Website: crate-barrel
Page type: billing-address
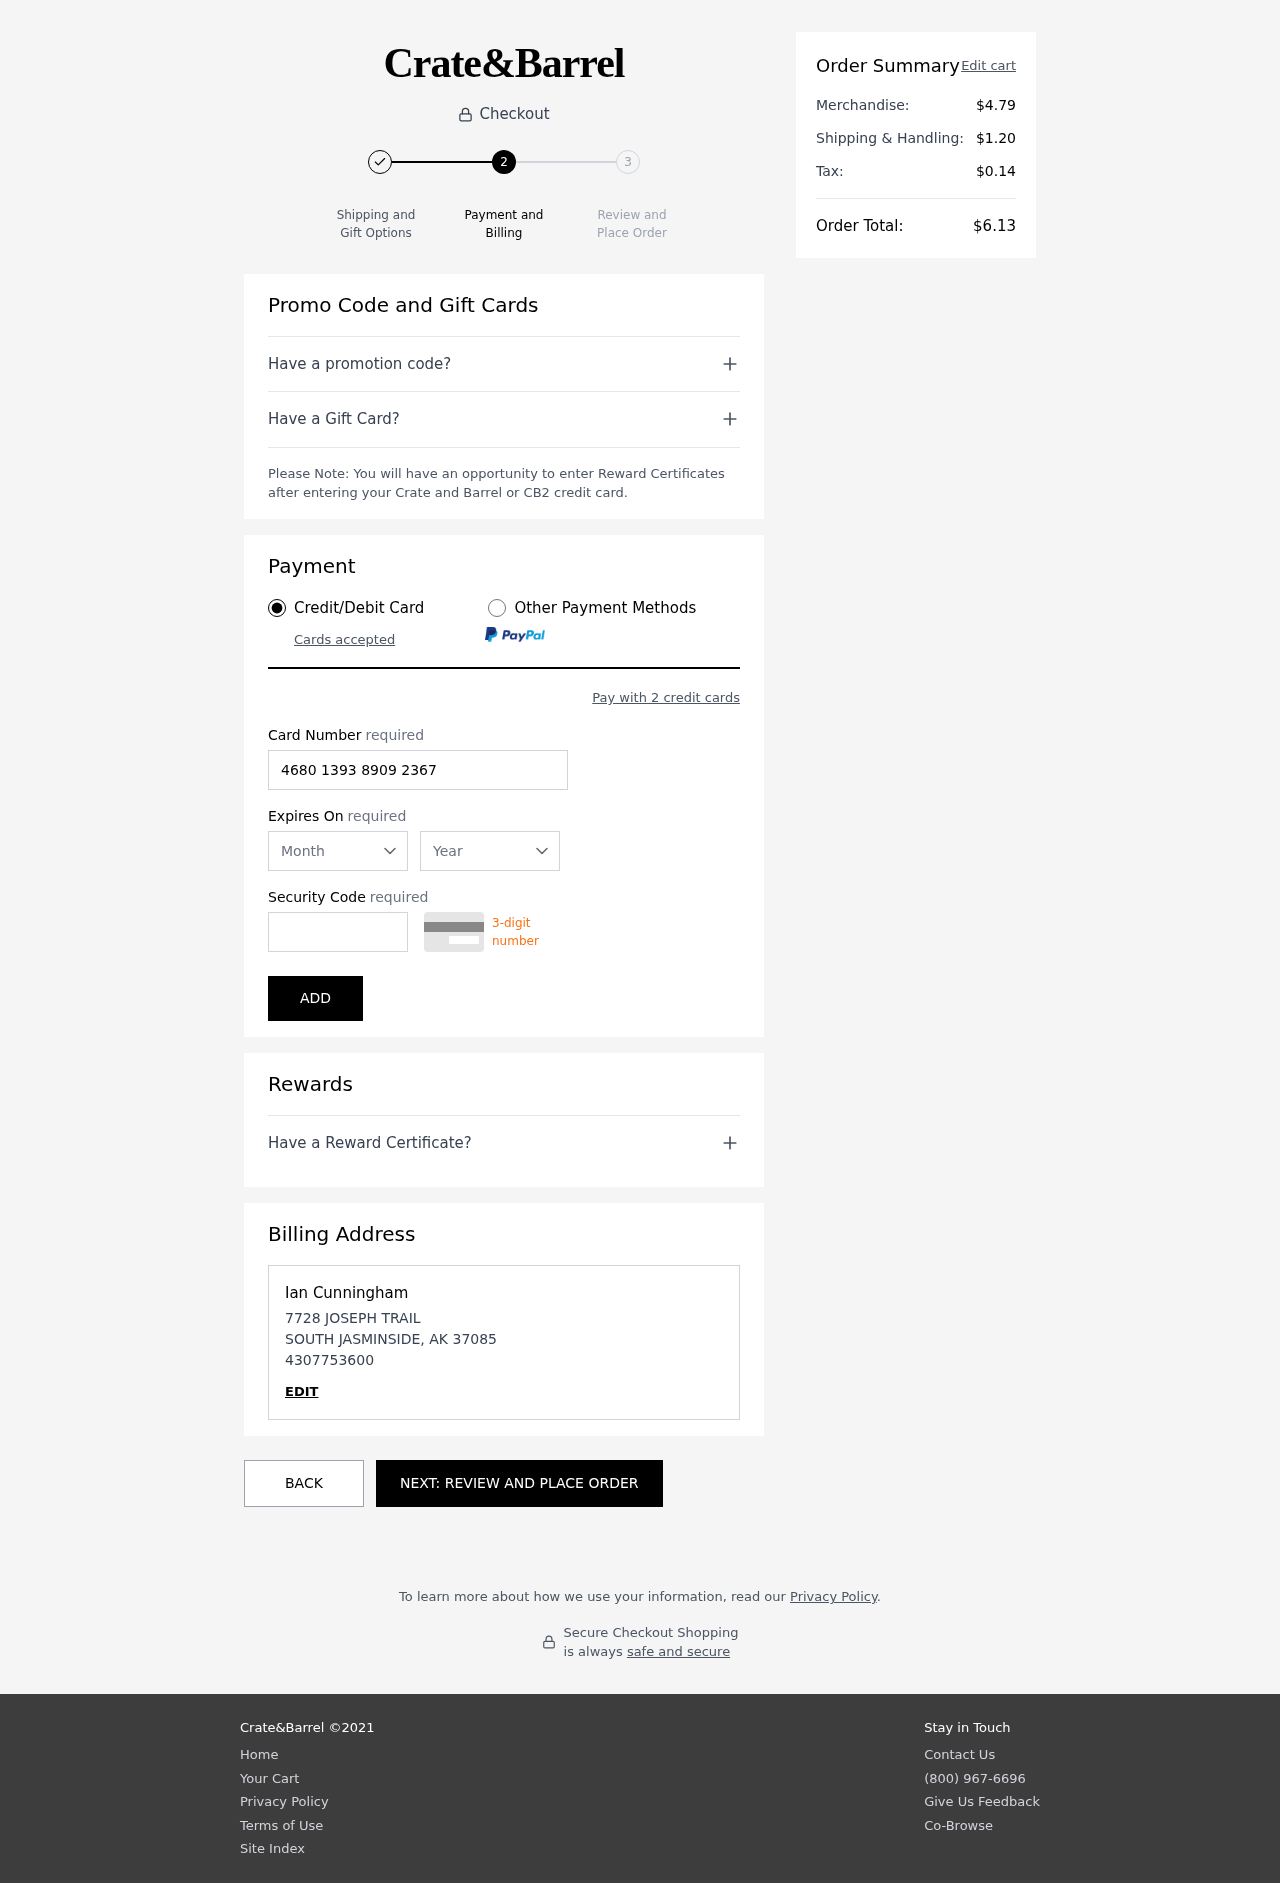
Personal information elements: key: PII_CARD_CVV
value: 631
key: PII_CARD_EXPIRY_MONTH
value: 09
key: PII_CARD_EXPIRY_YEAR
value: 29
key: PII_CARD_NUMBER
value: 4680 1393 8909 2367
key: PII_CITY
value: SOUTH JASMINSIDE
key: PII_FULLNAME
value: Ian Cunningham
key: PII_PHONE
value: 4307753600
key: PII_POSTCODE
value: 37085
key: PII_STATE_ABBR
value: AK
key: PII_STREET
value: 7728 JOSEPH TRAIL
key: PII_FIRSTNAME
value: Ian
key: PII_LASTNAME
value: Cunningham
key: PII_PHONE_LINE
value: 3600
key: PII_PHONE_SUFFIX
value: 3600
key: PII_POSTCODE_FULL
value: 37085
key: PII_PHONE2
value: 4307753600
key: PII_PHONE3
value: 4307753600
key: PII_FULLNAME2
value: Ian Cunningham
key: PII_FULLNAME3
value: Ian Cunningham
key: PII_FIRSTNAME2
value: Ian
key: PII_FIRSTNAME3
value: Ian
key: PII_LASTNAME2
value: Cunningham
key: PII_LASTNAME3
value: Cunningham
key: PII_FIRSTNAME_DERIVED
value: Ian
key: PII_LASTNAME_DERIVED
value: Cunningham
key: PII_PHONE_NUMERIC
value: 4307753600
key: PII_PHONE_LINE_NUMERIC
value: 3600
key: PII_PHONE_SUFFIX_NUMERIC
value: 3600
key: PII_POSTCODE_NUMERIC
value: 37085
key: PII_PHONE2_NUMERIC
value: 4307753600
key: PII_PHONE3_NUMERIC
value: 4307753600
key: PII_FULLNAME_DERIVED
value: Ian Cunningham
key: PII_NAME_FULL_DERIVED
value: Ian Cunningham
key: PII_PHONE_DIGITS
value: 4307753600
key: PII_PHONE_LAST4
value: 3600
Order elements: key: ORDER_SUBTOTAL
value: $4.79
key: ORDER_SHIPPING_COST
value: $1.20
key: ORDER_TAX
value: $0.14
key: ORDER_TOTAL
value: $6.13